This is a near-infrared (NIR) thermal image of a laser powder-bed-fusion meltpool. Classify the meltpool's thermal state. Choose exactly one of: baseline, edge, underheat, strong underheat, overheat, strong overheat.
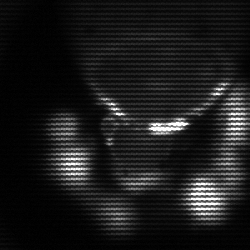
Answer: baseline